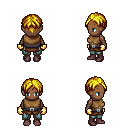
a pixel art fantasy rpg character, female body template, human, dark skin, leather chest armor, teal pants, blonde parted hairstyle, gold gloves, maroon shoes, four views (front, back, left, right), 2x2 character sprite sheet, small pixel art, hard edges, no anti-aliasing